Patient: sex F, age 67
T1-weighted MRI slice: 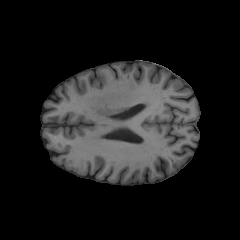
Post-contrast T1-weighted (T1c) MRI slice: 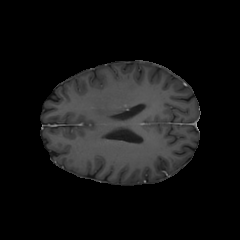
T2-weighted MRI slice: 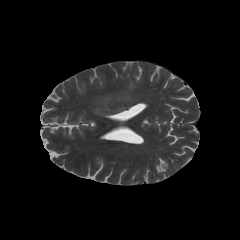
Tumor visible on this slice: yes
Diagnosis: Glioblastoma, IDH-wildtype
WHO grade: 4